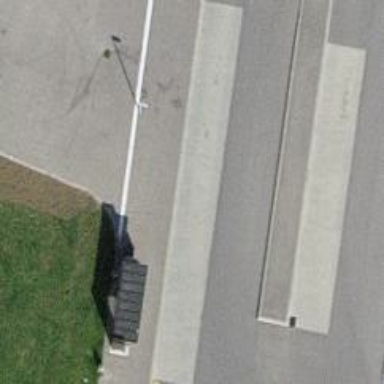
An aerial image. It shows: Bus stop with shelter for public transport.